Question: I have two time series of share prices, 'Price1' and 'Price2'. 'Tday' is the time series of the dates which match for both prices. Now I am trying to match the prices of each to the newly established 'tday' (matching dates time series). I am following instructions of building indexes. I then proceed to match them by creating the new 'cl1' set which is basically 'price1' matching the indexed dates as shown below. My problem is that on my old Matlab this used to work fine. Now the 'cl1' comes out to be a very volatile time series which resembles what it should be but is way to volatile with swings of 20-40% from one data point to the next. I am using Matlab 7.12 R2011a now. Can anybody help me correcting this volatility in 'cl1' and 'cl2'?
'''
[tday, idx1, idx2]=intersect(tday1, tday2);
cl1 = adjcls1(idx1);
cl2 = adjcls2(idx2);
'''

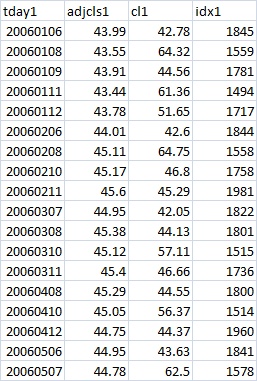
Answer: Based on how you are displaying the data, it might be that tday is not ordered the way you think it is. Try sorting tday, and then use the sorted indices to order idx1 and idx2.